Question: I am trying to present several images in a row, even though they are all items of a list
At the moment my UI looks like this
 instead
of having the cars one next to the other.
My css is
'''
li{
width: 19em;
}
#tripList ul,li {
list-style: none;
}
#tripList ul {
overflow: hidden;
padding: 3em;
}
#tripList ul li span {
display: inline-block;
height: 15em;
width: 19em;
padding: 1em;
}
'''
and my html code is:
'''
<div id="tripList">
<ul>
<% @trips.each do |trip| %>
<li >
<span>
<p class="remove-icon">
<%= link_to '&times;'.html_safe, trip, method: :delete, data: { confirm: 'Are you sure you want to delete ' + trip.trip_name + '?' } %>
</p>
<div class="carImg">
<p class ="carText"><strong><%= link_to trip.trip_name, trip %></strong></p>
</div>
<p>
<strong>Trippers:</strong> <%= trip.users.collect {|user| user.name }.to_sentence %>
</p>
</span>
</li>
<% end %>
</ul>
</div>
'''
Thank you for your help
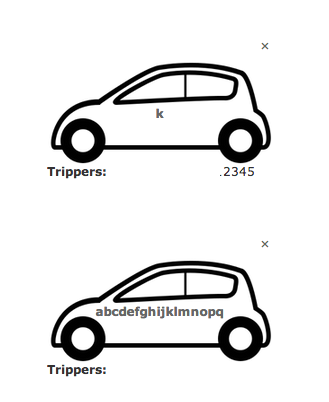
Answer: '''
#tripList ul li {
list-style: none;
display: inline-block;
}
'''
Give that a go